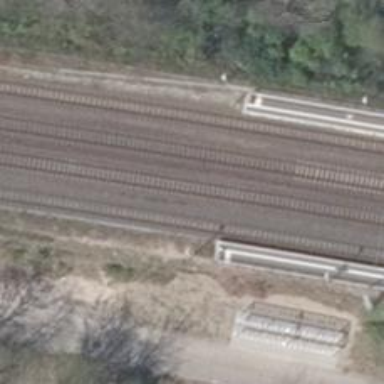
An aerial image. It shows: Close-up of railway platform edge.